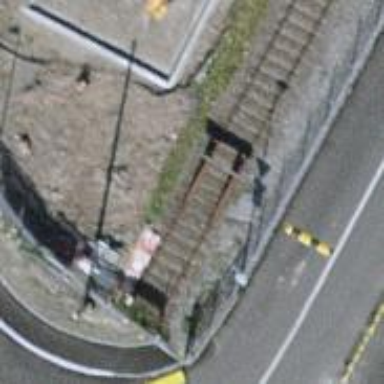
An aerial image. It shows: Railway buffer stop.